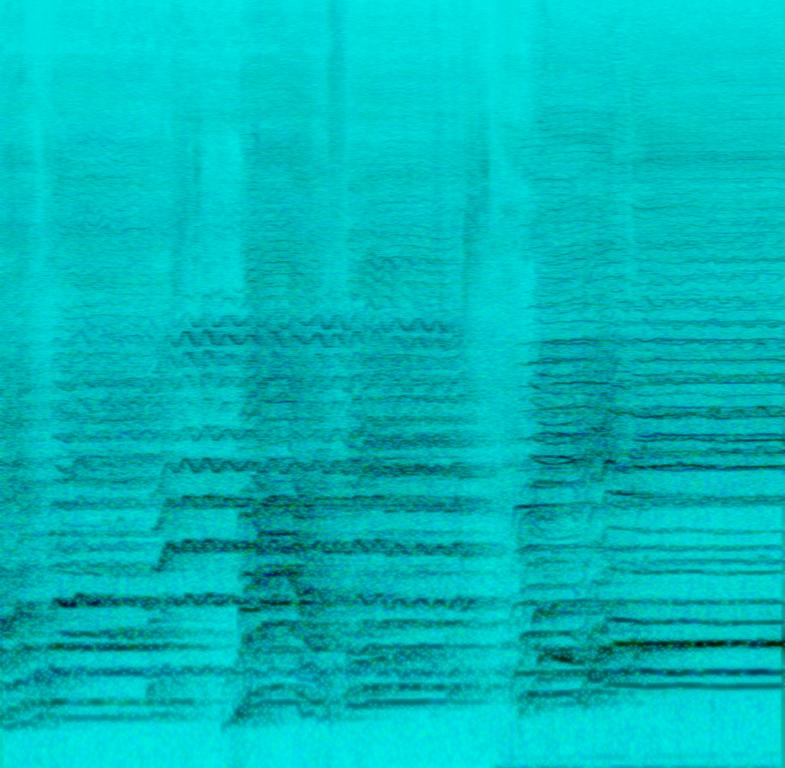
The low quality recording features a gospel song that contains a harmonizing mixed vocals singing. The recording is a bit noisy and it sounds emotional and passionate.